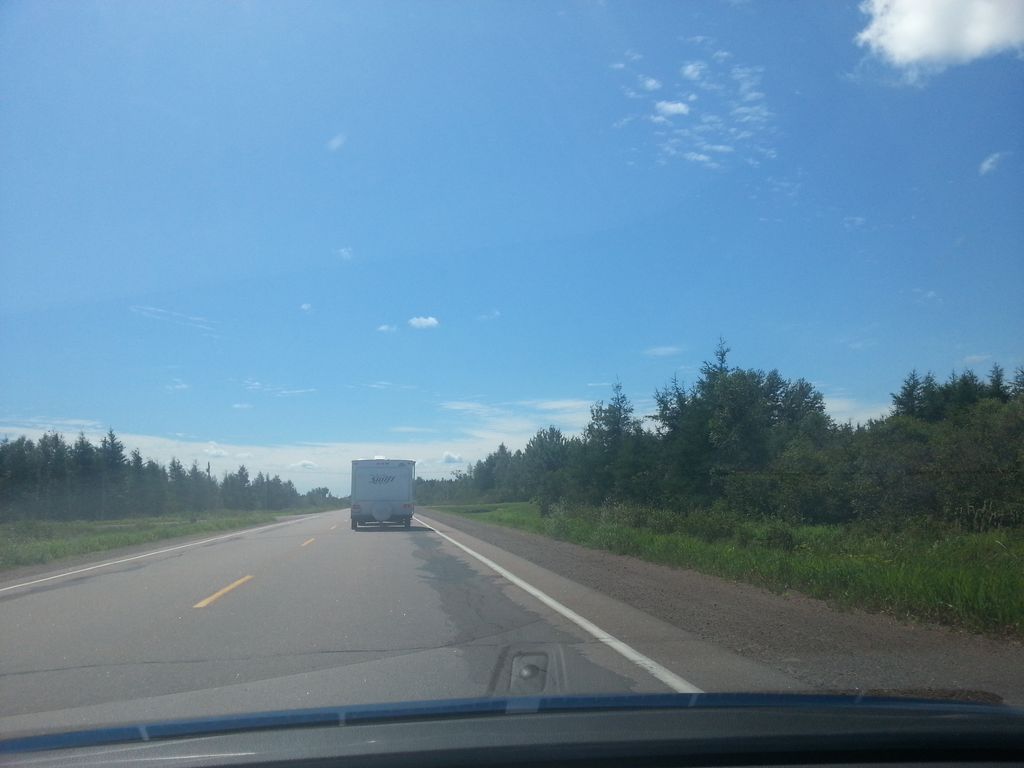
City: charlottetown